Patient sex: M
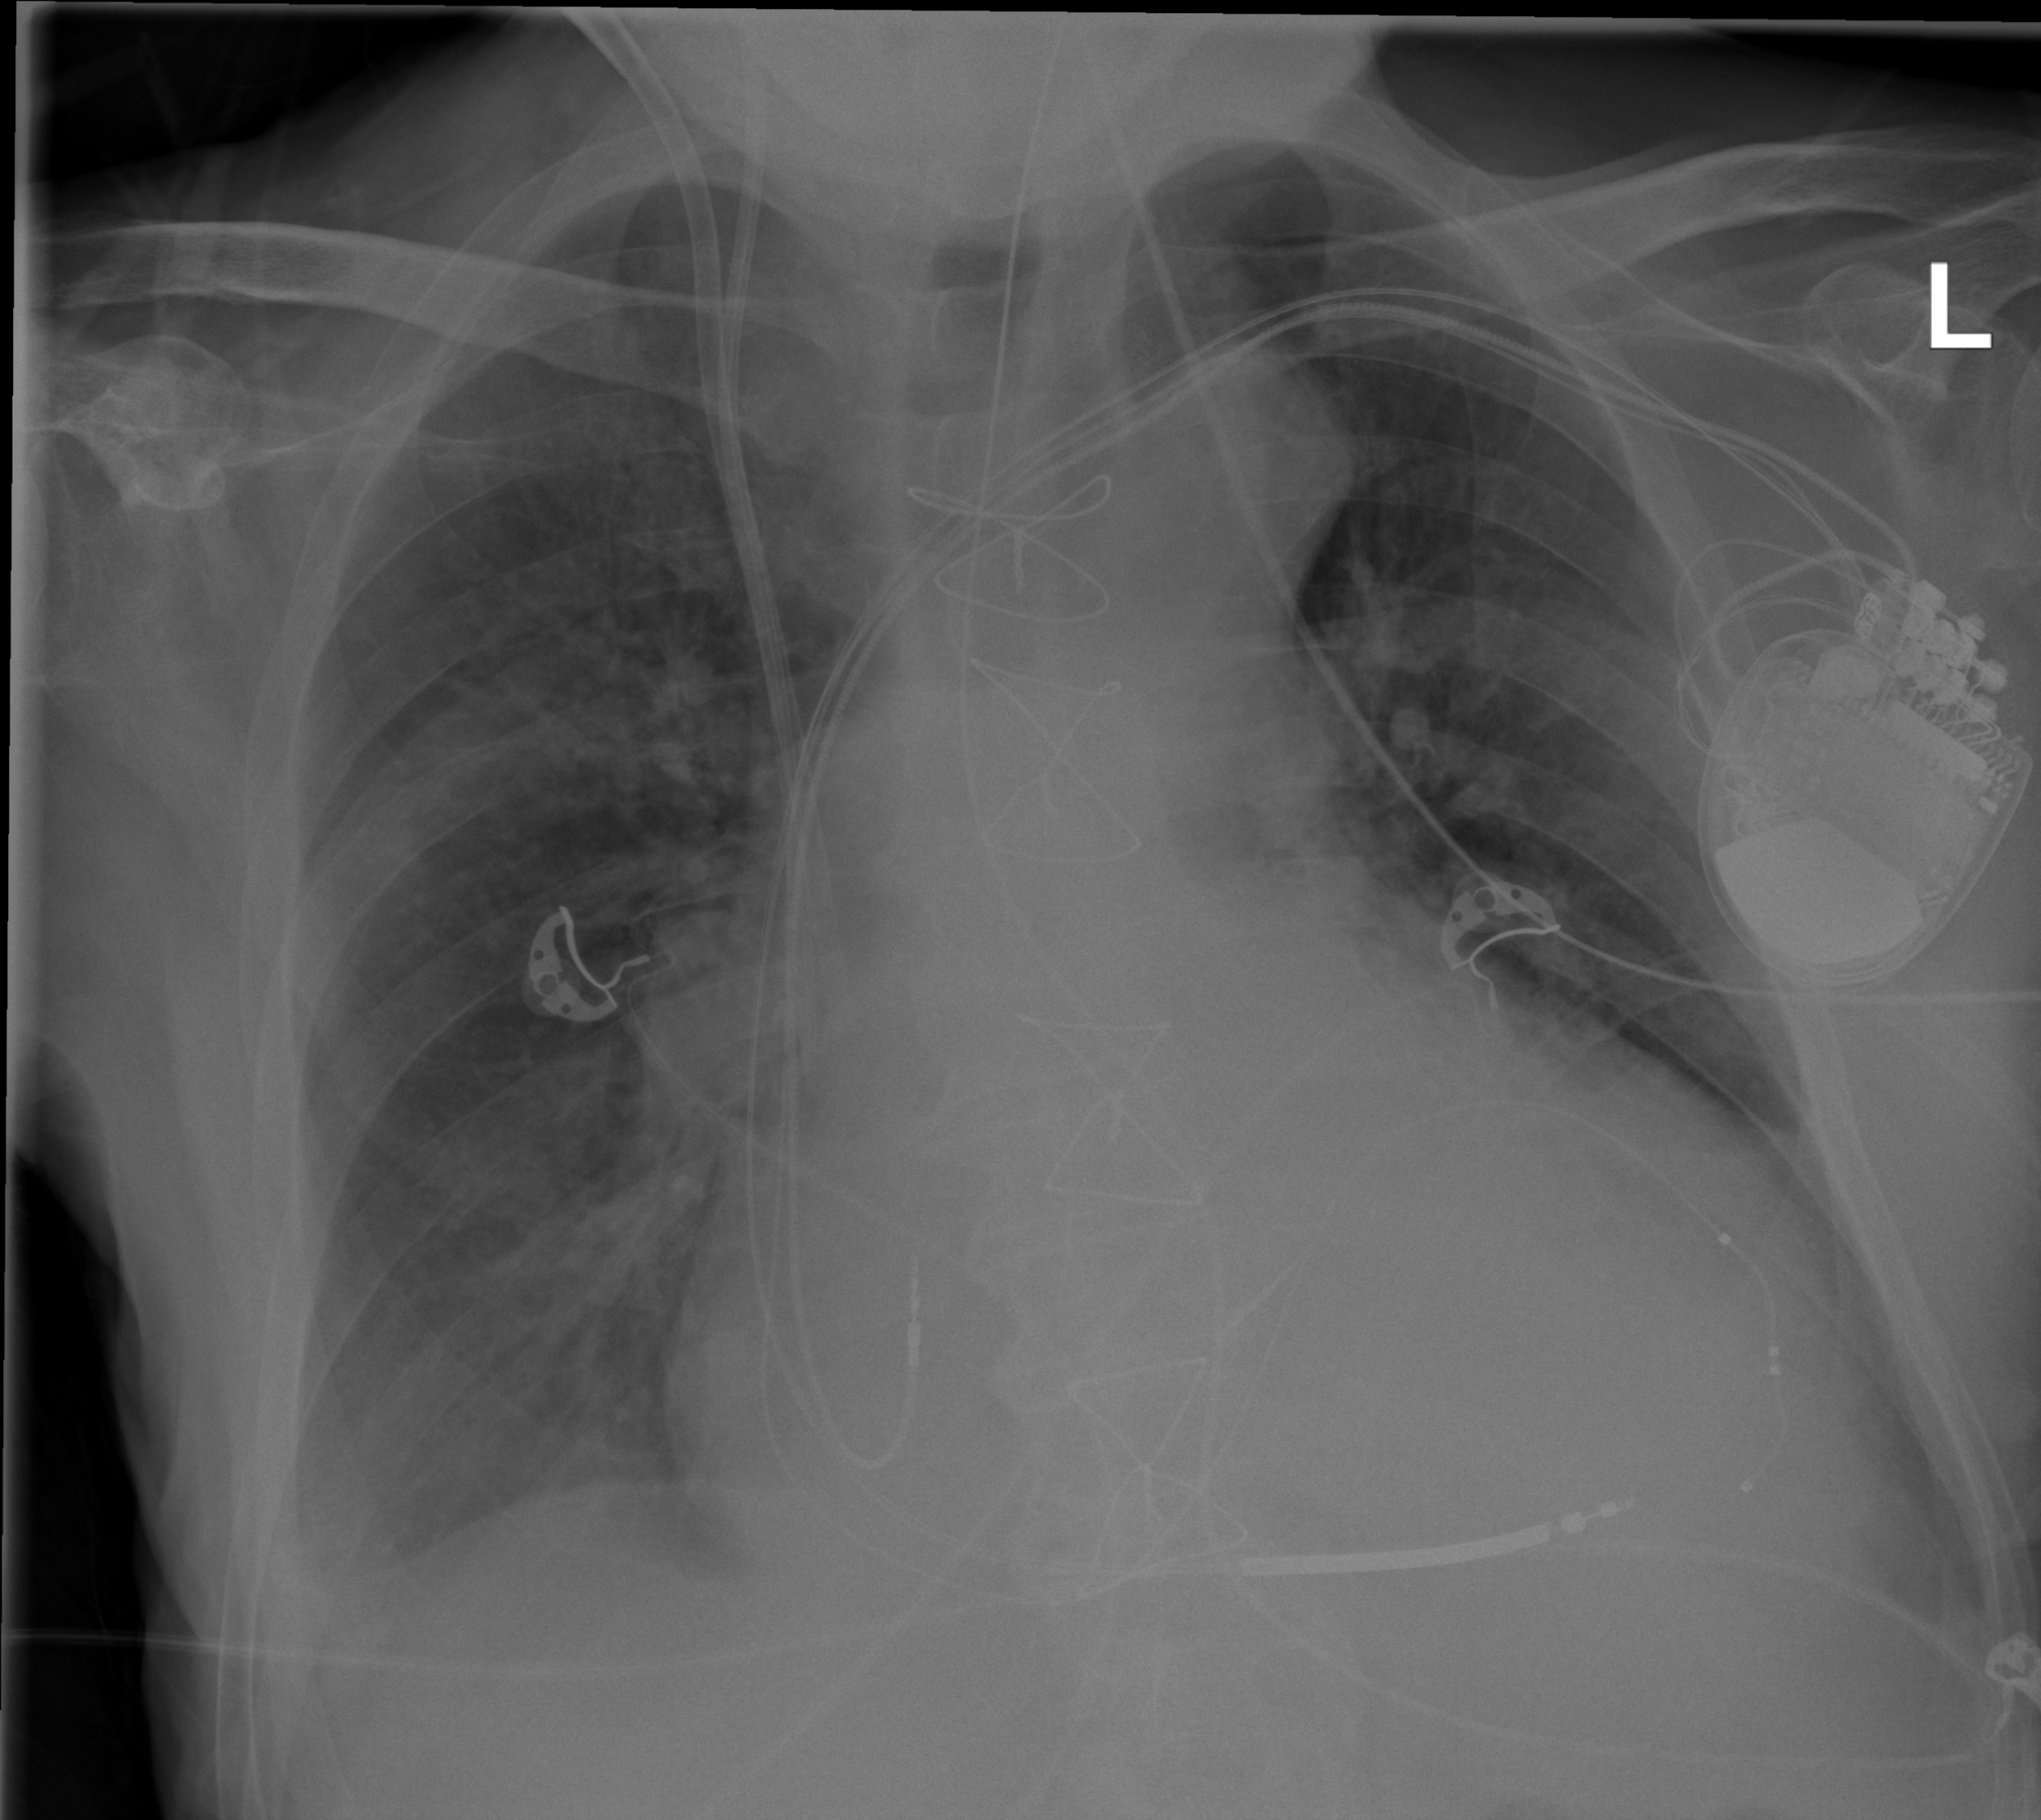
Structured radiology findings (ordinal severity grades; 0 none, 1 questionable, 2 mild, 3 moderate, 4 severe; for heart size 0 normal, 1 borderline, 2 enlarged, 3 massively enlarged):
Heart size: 3
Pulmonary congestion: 2
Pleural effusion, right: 1
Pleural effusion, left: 2
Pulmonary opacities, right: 1
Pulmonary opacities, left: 0
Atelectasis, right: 2
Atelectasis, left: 2